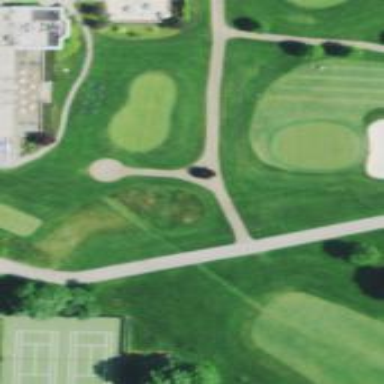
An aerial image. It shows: Path for both road and golf.